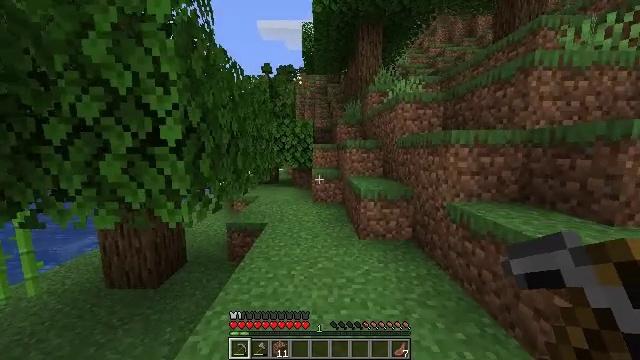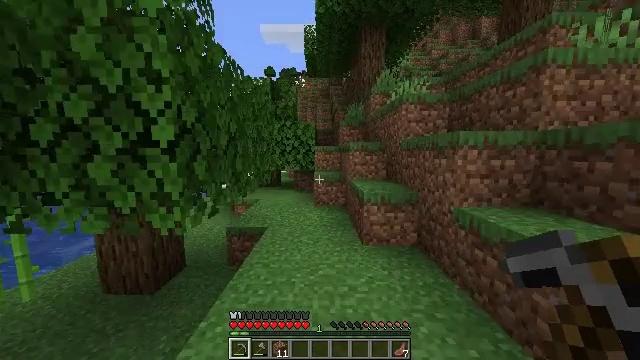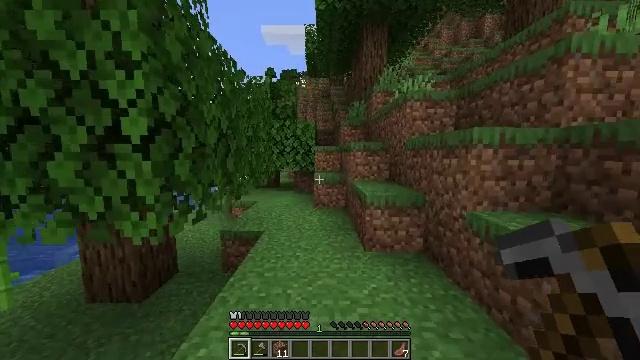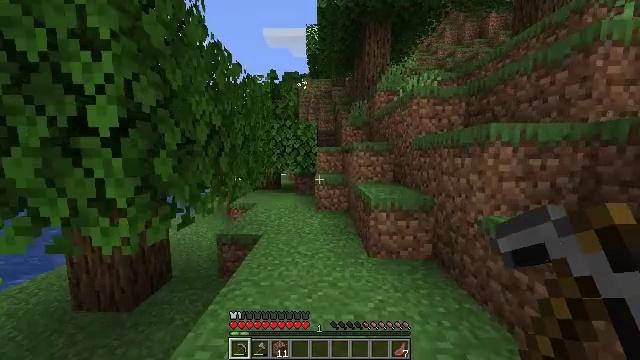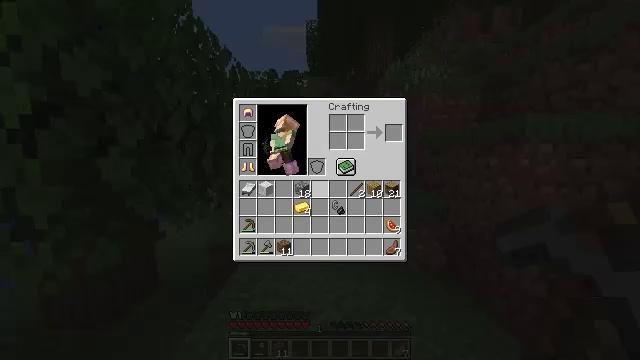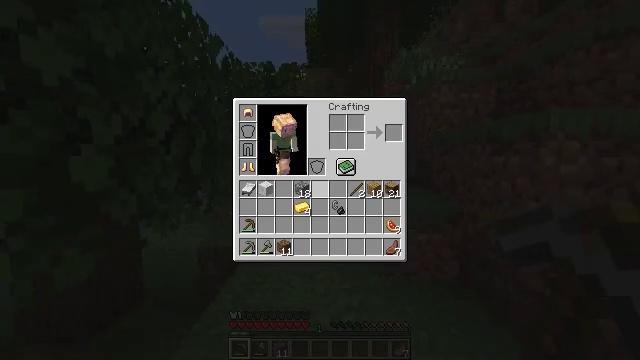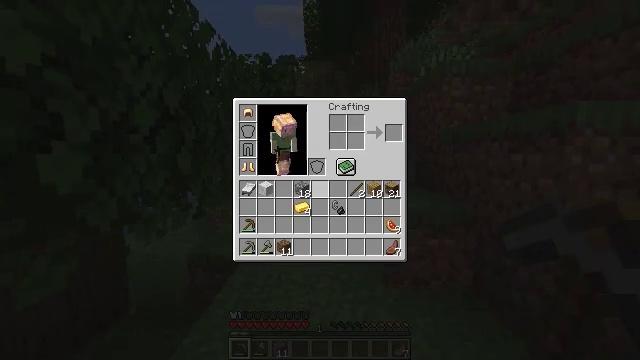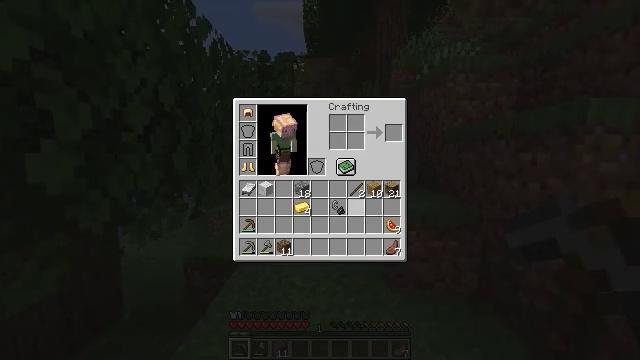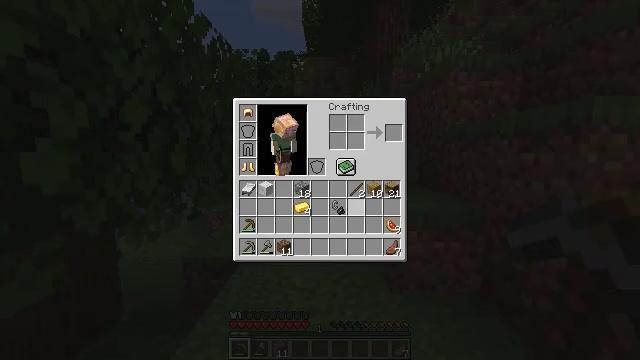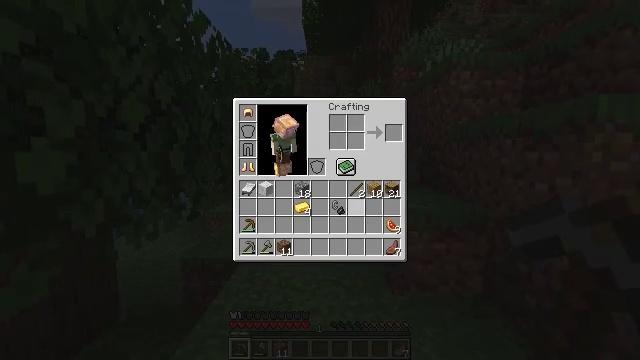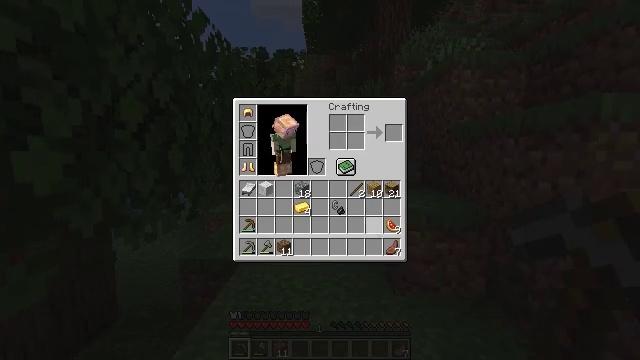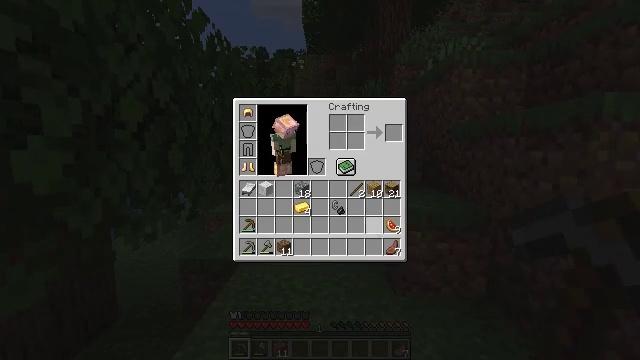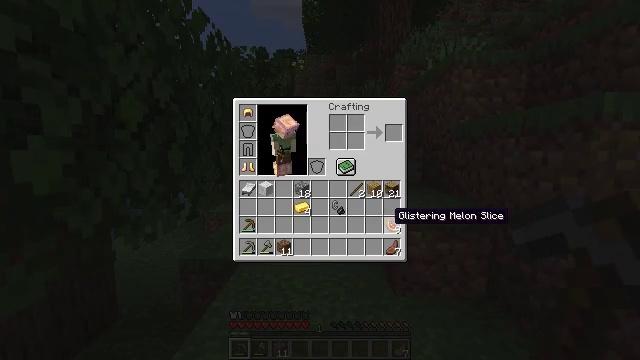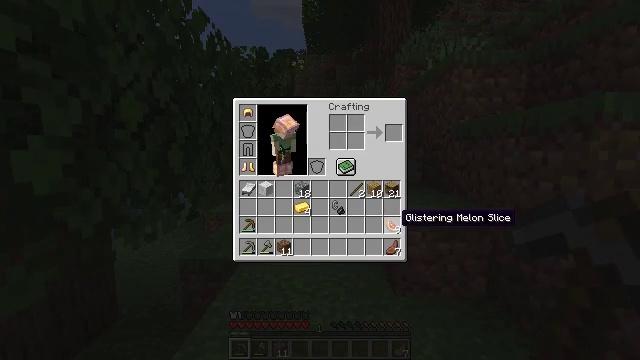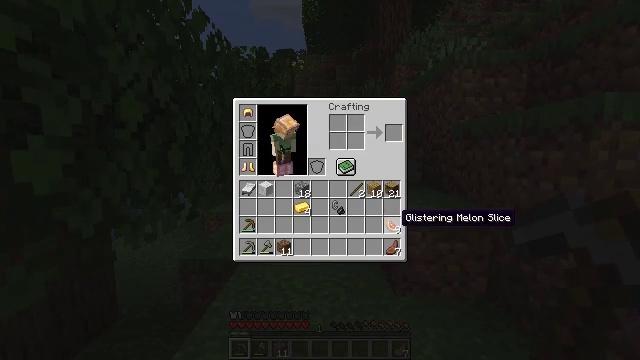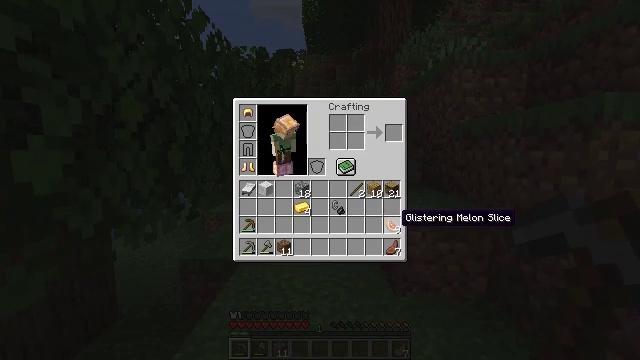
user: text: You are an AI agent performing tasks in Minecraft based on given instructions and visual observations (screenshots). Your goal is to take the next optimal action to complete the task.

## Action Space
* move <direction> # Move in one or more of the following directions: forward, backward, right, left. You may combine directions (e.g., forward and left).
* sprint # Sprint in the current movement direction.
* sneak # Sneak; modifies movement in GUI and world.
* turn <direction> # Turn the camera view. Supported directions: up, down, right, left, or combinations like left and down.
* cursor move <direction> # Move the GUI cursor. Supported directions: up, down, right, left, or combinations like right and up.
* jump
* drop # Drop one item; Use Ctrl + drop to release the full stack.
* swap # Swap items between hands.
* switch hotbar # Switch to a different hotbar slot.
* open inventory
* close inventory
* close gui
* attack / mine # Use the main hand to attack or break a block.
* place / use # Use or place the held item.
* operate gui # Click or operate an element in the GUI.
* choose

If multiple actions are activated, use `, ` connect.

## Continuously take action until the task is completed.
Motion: motion action
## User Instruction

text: drop glistering melon slice
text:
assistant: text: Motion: move forward
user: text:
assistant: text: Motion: move forward
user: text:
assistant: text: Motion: move forward
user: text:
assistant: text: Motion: move forward, open inventory
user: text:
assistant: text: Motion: move forward, open inventory
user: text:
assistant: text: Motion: move forward, cursor move down, open inventory
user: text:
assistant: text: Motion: cursor move right and down, open inventory
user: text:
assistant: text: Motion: cursor move right
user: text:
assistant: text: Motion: no_op
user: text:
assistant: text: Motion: no_op
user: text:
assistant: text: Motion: no_op
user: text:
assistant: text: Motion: cursor move right
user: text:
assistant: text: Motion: cursor move right
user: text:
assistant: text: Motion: no_op
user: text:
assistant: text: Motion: no_op
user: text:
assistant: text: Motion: no_op
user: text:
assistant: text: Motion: no_op
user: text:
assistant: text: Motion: operate gui
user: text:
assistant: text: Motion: operate gui
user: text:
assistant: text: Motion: cursor move right and up, operate gui
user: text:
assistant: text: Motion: cursor move right and up
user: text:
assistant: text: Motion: cursor move right and up
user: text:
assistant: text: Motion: no_op
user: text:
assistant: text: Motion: no_op
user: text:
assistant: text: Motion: operate gui
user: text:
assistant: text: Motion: operate gui
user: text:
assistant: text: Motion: no_op
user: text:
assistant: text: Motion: no_op
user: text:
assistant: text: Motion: no_op
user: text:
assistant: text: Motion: no_op